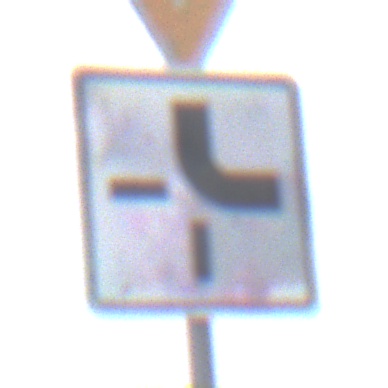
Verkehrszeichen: VerlaufVorfahrtsstrasse4
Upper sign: VorfahrtGewaehren
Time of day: MorningAfternoon
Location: Outdoor (RoadRail)
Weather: Overcast
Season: NotSpecified
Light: Natural